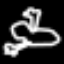
Label: frog